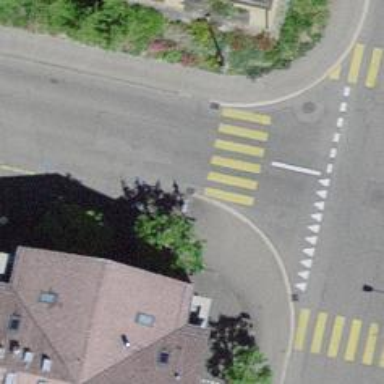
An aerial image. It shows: Marked crossing on the road.